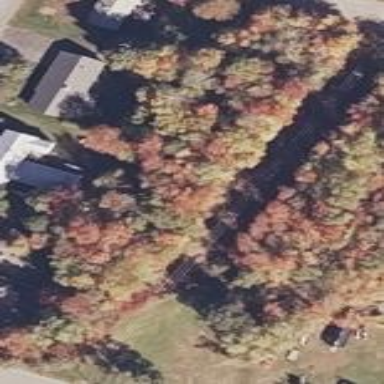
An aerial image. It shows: Mixed woodland with variety of leaf types and cycles.